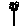
Label: flower